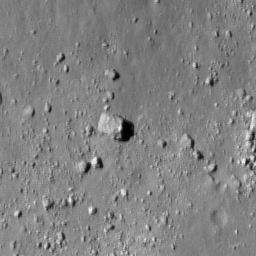
Pit: Stevinus 25
Host crater: Stevinus
Host type: impact_melt
Lunar coordinates: latitude -32.739, longitude 54.217